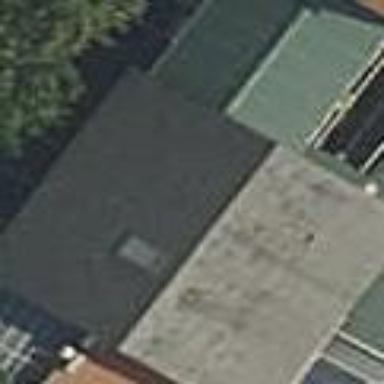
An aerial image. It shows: School building with hipped roof.